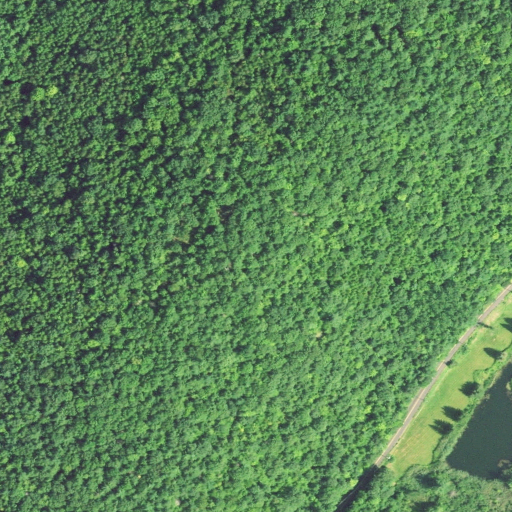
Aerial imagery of mountain in Connecticut named Quarry Hill containing mixed forest, deciduous forest, open development, woody wetlands, and pasture